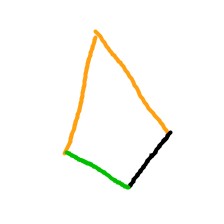
Shape: kite